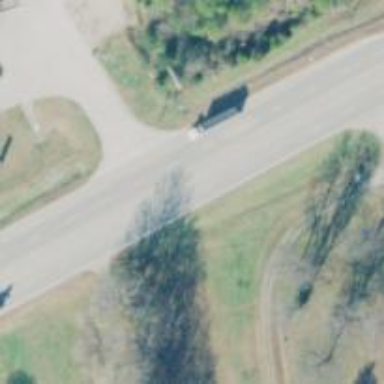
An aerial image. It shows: Asphalt road designated as trunk highway.